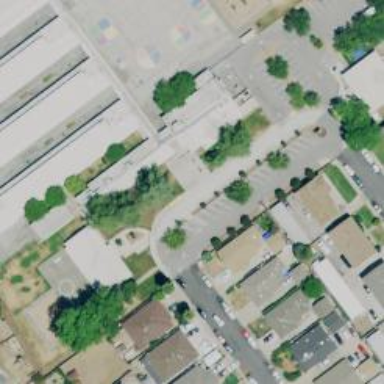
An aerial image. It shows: School building.